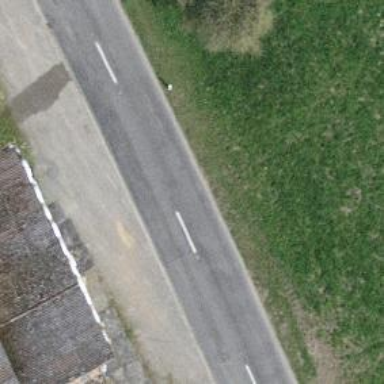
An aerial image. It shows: Tertiary road.